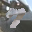
Label: 7